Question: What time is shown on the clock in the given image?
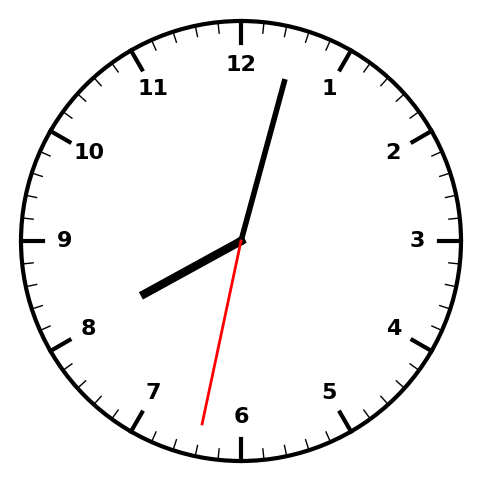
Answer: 08:02:32